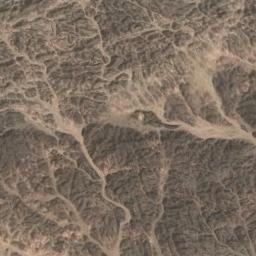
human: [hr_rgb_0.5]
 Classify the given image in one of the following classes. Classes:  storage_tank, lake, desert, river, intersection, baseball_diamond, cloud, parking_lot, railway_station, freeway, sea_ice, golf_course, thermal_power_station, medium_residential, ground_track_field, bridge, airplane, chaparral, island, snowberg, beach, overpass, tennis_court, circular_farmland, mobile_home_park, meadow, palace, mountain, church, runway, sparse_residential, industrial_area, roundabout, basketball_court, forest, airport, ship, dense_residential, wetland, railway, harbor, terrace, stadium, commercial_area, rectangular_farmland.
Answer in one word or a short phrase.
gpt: mountain